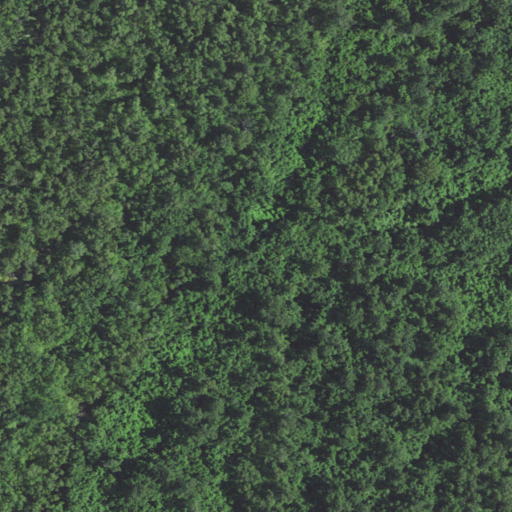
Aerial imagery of bar in Missouri named Liberty Bar containing only woody wetlands